Question: I have managed to install doctrine migrations via the command line as part of the symfony blog tutorial.
<URL>
However im now getting class cannot be found error?
'''
Fatal error: Class 'Doctrine\Bundle\DoctrineMigrationsBundle\DoctrineMigrationsBundle' not found in /media/sf_projects/symBlog/app/AppKernel.php on line 24
'''
However im not sure why im getting it the path looks correct to me see screenshot below?

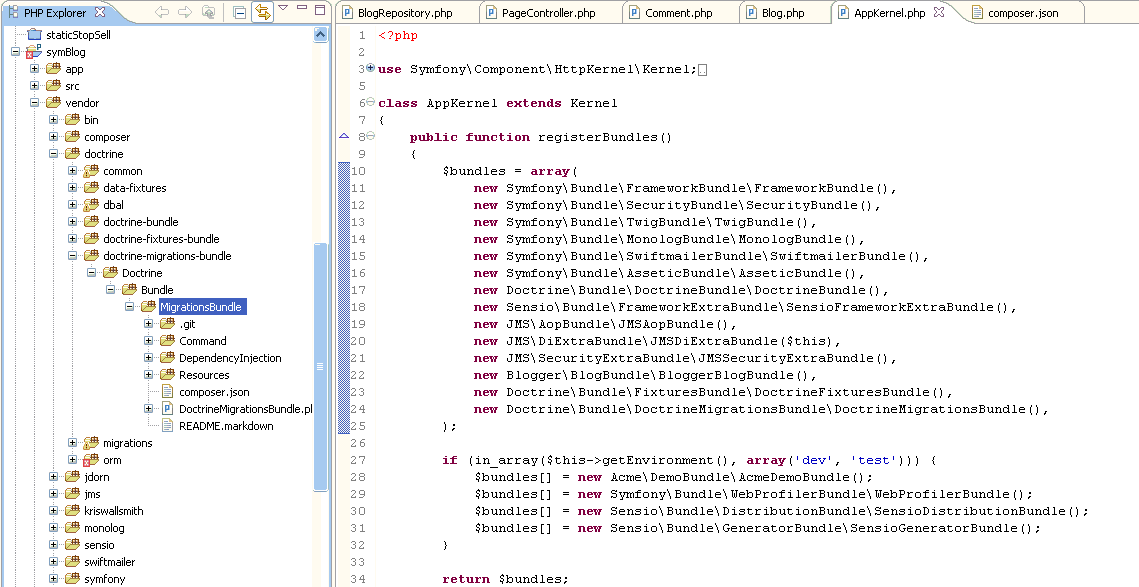
Answer: Found it the register path in the new version is
new Doctrine\Bundle\MigrationsBundle\DoctrineMigrationsBundle(),